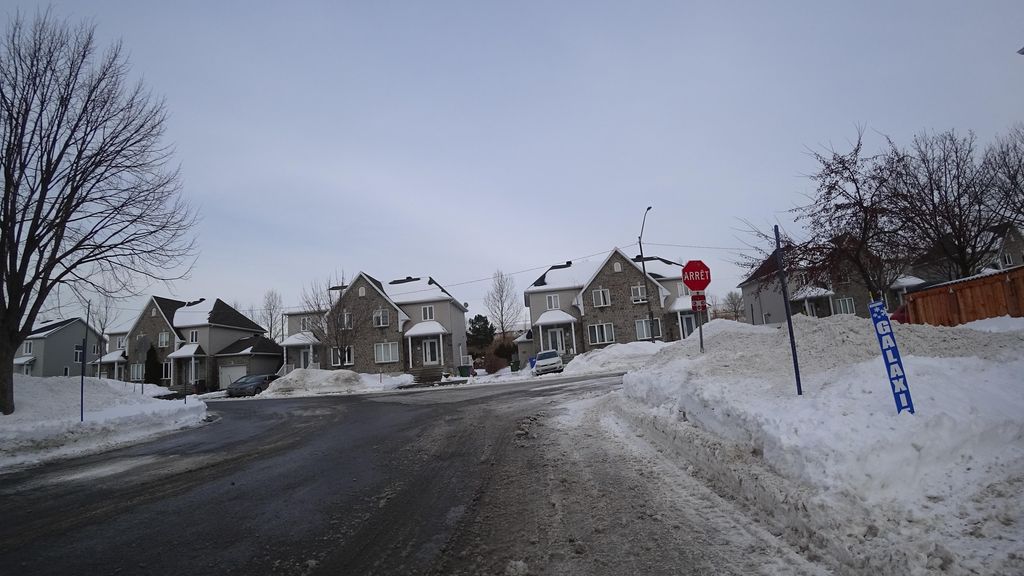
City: quebec_city